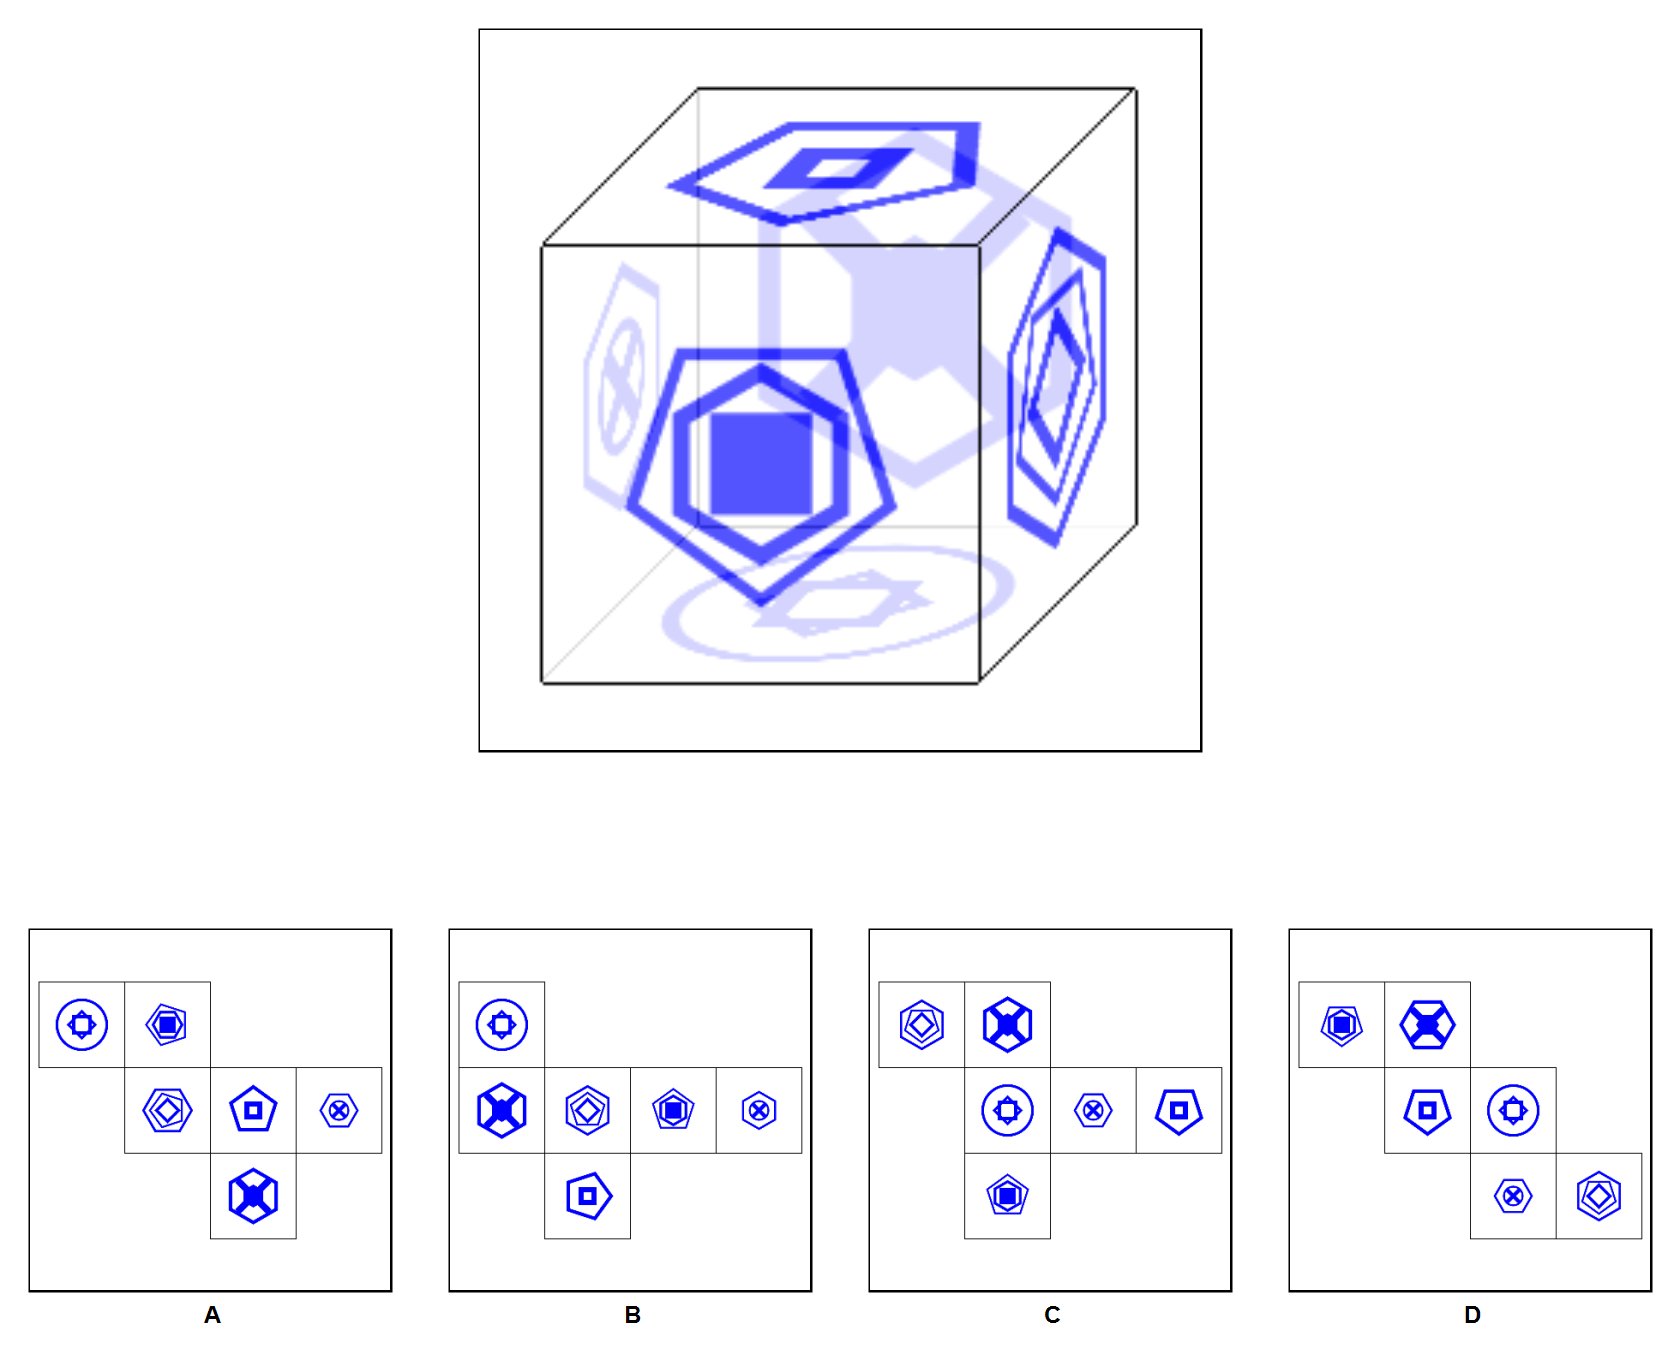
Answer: D